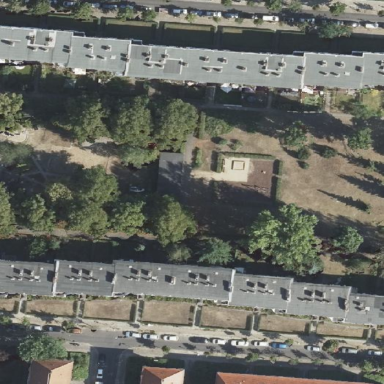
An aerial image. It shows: Apartment building with flat roof.